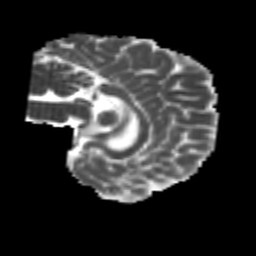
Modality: MD
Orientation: sagittal
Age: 20
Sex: female
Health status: healthy
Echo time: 0.074 s